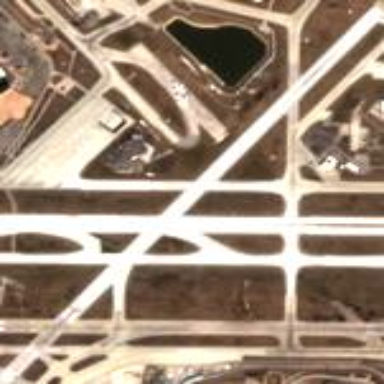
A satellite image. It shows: Runway in airport area.